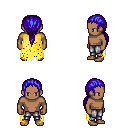
a pixel art fantasy rpg character, male body template, human, dark skin, yellow tattered cape, metal pants, blue ponytail hairstyle, four views (front, back, left, right), 2x2 character sprite sheet, small pixel art, hard edges, no anti-aliasing